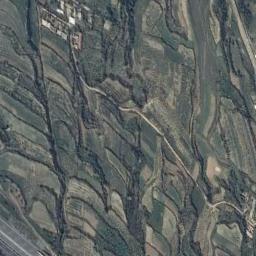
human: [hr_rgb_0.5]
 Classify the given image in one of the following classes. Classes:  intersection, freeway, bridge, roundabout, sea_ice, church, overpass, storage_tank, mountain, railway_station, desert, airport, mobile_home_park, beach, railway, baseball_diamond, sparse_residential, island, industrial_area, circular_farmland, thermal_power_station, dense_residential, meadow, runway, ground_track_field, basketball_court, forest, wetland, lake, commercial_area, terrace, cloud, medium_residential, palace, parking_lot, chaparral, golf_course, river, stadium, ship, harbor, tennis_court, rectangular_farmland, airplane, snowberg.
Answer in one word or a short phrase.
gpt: terrace